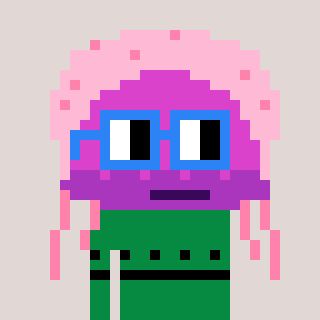
a pixel art character with square blue glasses, a jellyfish-shaped head and a green-colored body on a warm background